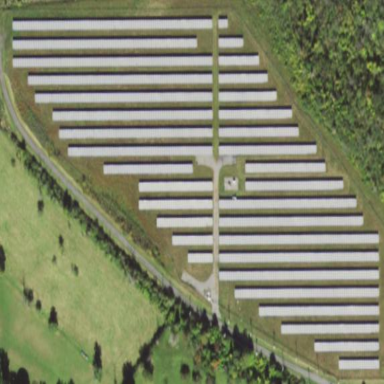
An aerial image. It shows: Solar power plant enclosed by fence. The plant generates electricity using photovoltaic technology.